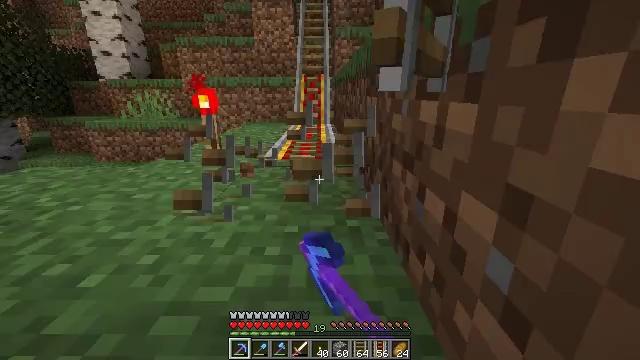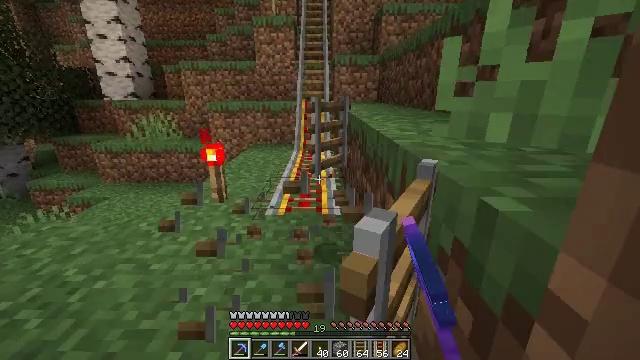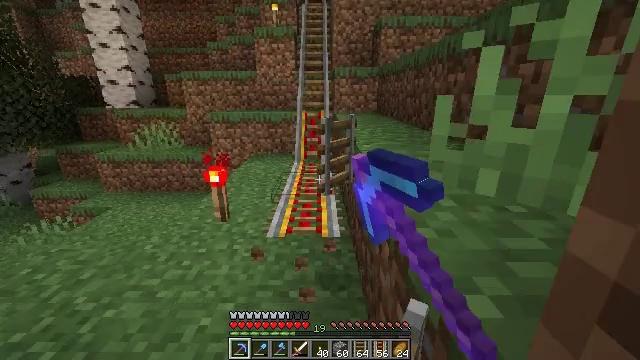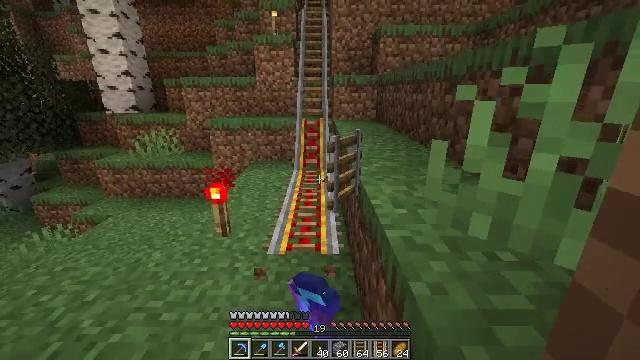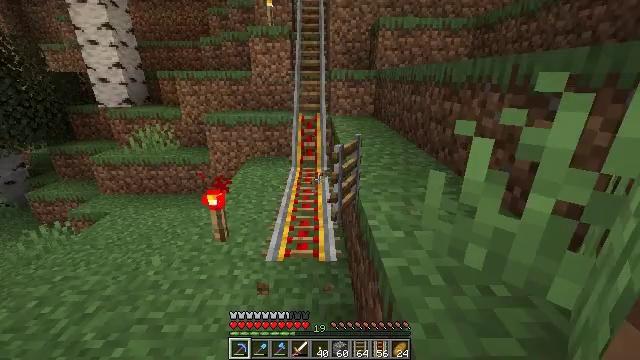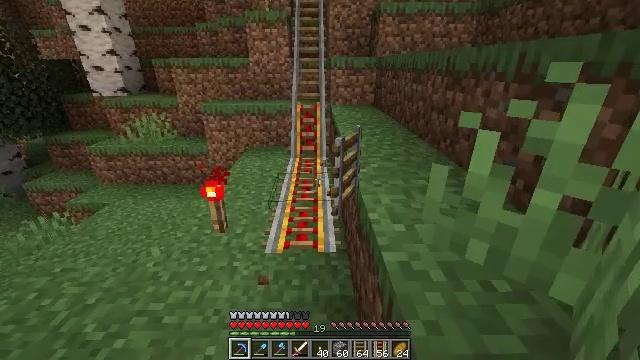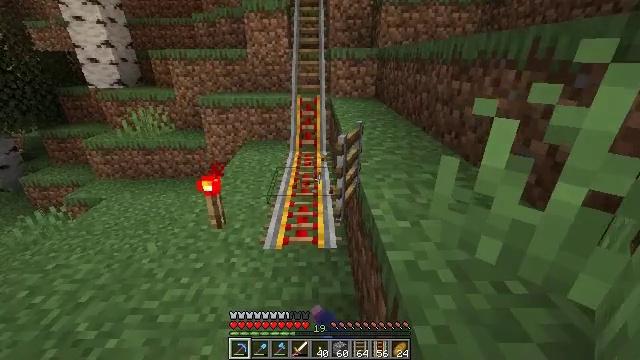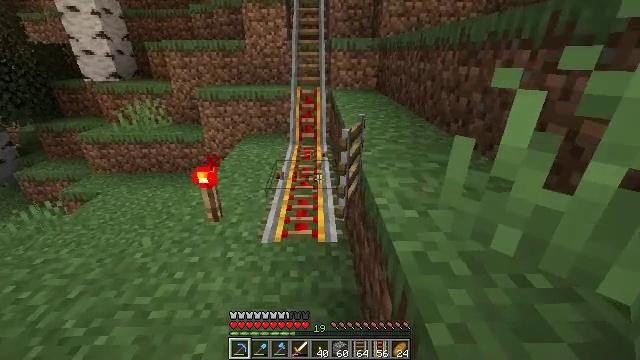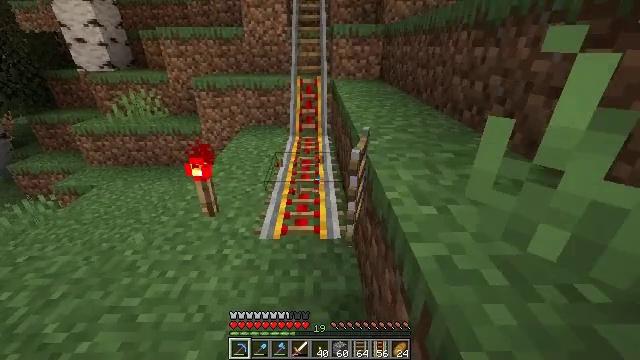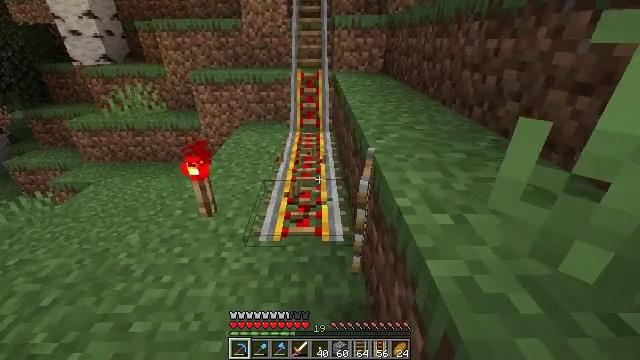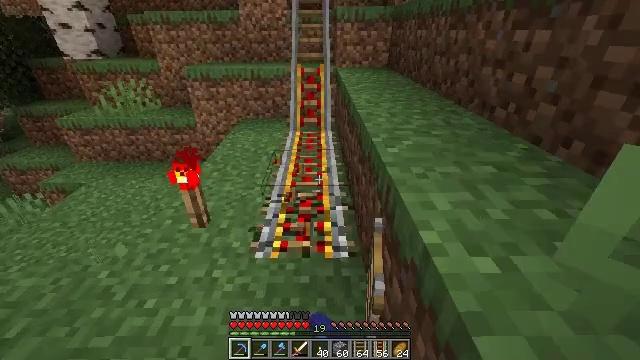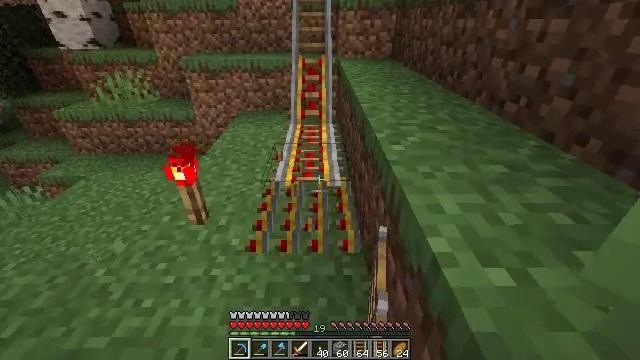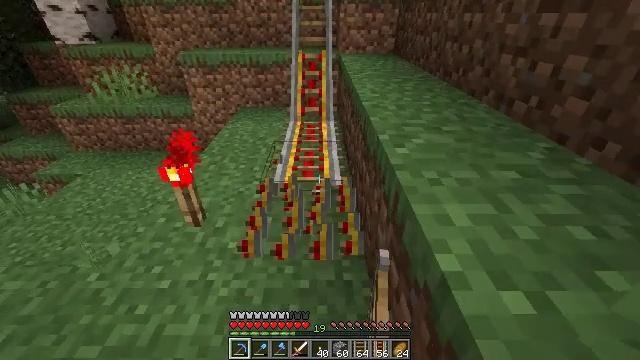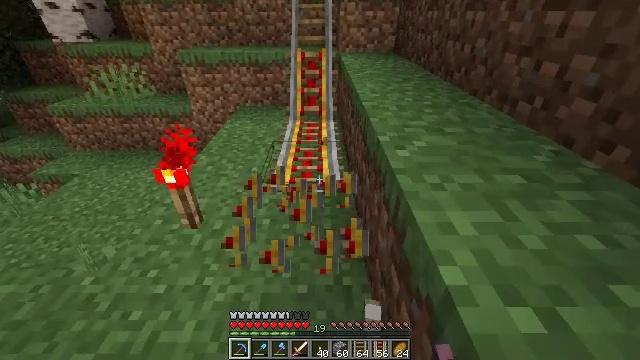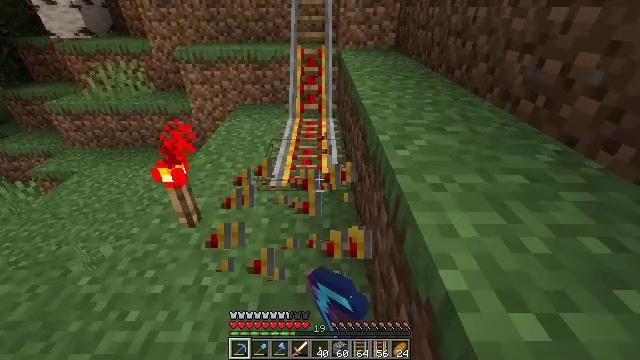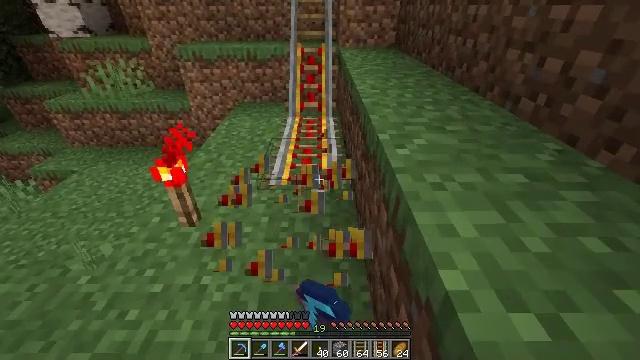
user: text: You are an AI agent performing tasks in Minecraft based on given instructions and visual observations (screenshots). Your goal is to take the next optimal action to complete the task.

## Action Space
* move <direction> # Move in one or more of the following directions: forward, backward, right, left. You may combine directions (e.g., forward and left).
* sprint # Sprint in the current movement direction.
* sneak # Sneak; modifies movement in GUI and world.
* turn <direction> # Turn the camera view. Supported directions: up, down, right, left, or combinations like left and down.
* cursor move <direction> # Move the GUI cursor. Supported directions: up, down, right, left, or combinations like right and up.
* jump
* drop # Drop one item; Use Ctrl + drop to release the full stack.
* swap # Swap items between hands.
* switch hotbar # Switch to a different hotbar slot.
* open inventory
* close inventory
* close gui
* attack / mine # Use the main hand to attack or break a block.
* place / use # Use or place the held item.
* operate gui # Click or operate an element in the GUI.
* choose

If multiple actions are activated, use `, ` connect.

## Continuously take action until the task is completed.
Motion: motion action
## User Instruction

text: Retrieve the powered rail for later use.
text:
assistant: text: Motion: move forward, attack / mine, jump
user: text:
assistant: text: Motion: move forward, attack / mine, jump
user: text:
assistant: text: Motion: move forward, attack / mine
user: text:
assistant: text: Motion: move forward, turn down, attack / mine
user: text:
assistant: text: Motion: move forward, turn down, attack / mine
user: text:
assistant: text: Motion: move forward, turn down, attack / mine
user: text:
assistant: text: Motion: move forward, attack / mine
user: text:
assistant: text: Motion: move forward, turn down, attack / mine
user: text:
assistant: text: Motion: move forward, turn down, attack / mine
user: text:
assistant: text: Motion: move forward, turn down, attack / mine
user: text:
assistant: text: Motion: turn down, attack / mine
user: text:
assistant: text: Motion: turn down, attack / mine
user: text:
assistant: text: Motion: attack / mine
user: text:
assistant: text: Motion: attack / mine
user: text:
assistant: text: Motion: attack / mine
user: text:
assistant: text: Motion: attack / mine
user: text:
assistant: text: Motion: move forward, attack / mine
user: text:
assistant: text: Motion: move forward, attack / mine
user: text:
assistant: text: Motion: move forward, attack / mine
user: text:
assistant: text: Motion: move forward, attack / mine
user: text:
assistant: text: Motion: attack / mine
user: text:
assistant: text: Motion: attack / mine
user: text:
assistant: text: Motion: attack / mine
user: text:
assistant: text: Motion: attack / mine
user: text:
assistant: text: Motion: attack / mine
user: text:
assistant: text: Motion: move forward, attack / mine
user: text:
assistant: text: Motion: move forward, attack / mine
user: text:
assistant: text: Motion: move forward, attack / mine
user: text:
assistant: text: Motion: move forward, attack / mine
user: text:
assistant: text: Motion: move forward, attack / mine